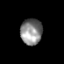
Tissue: prostate
Cell type: T cells
Senescence score: 0.3418
Nuclear area (px): 548
Mean DAPI intensity: 137.299